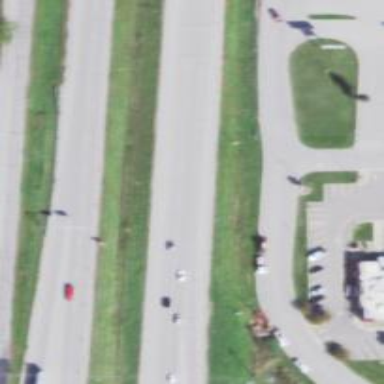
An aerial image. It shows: Primary highway.